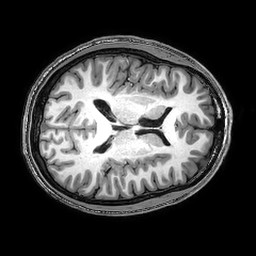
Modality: T1w
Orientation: axial
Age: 21
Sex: male
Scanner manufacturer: philips
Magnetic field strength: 3 T
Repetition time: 0.008366 s
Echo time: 0.00386 s